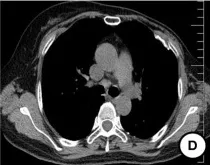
PET-CT scan (November 2016) and histopathological results after postoperative recurrence. (D,E) Subcarinal lymph node enlarged with intense FDG uptake (SUVmax = 13.19).
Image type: radiology (ct)